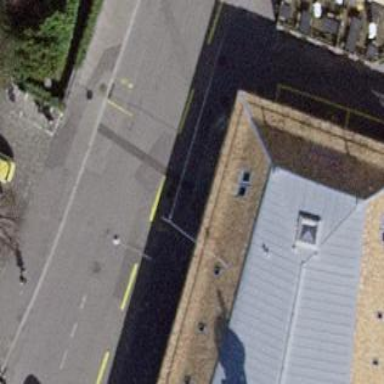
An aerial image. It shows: Public building with hipped roof shape.